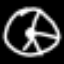
Label: clock